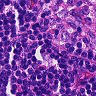
Metastatic tissue present: no